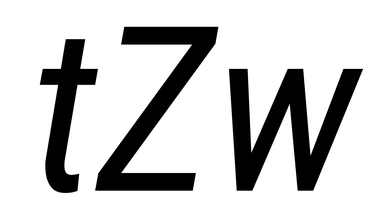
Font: Roboto-Italic_Condensed_Italic